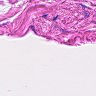
Metastatic tissue present: no